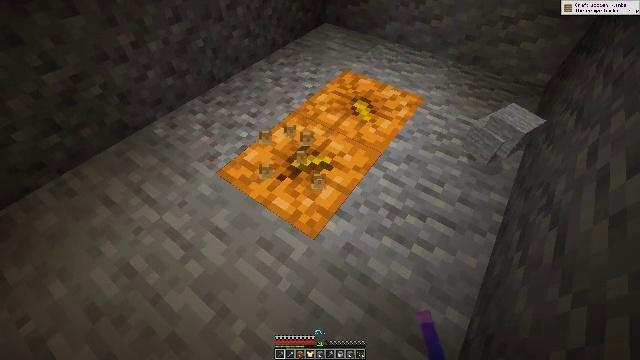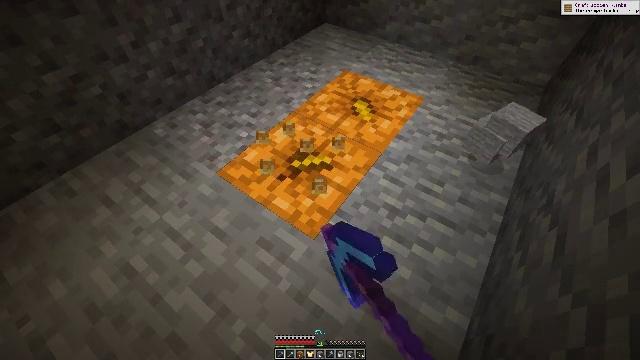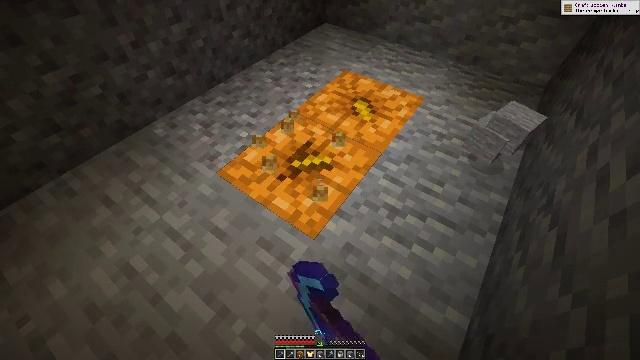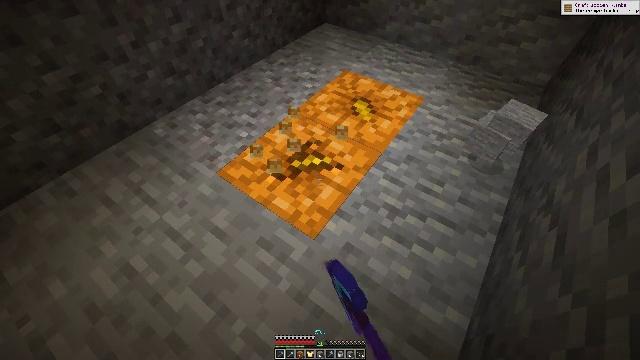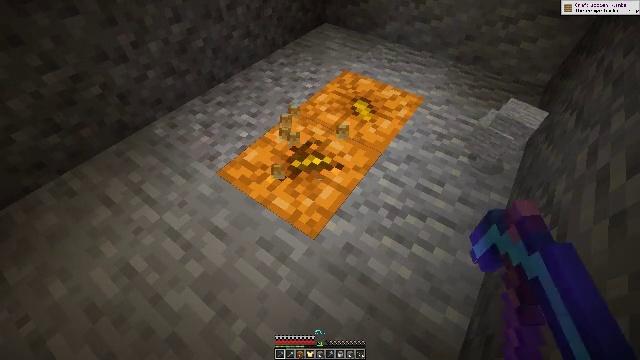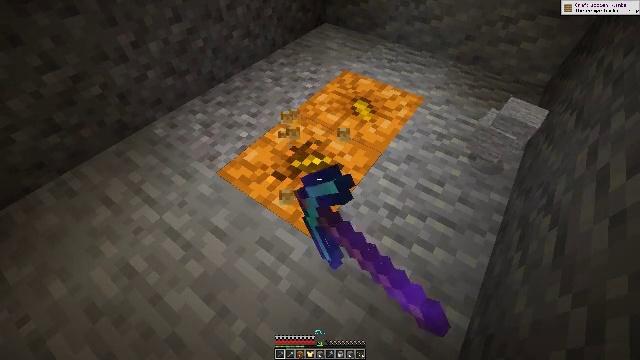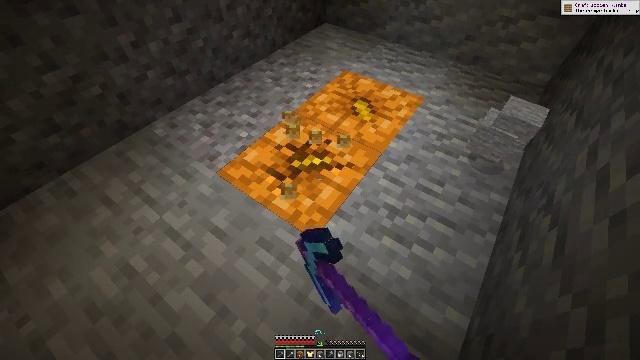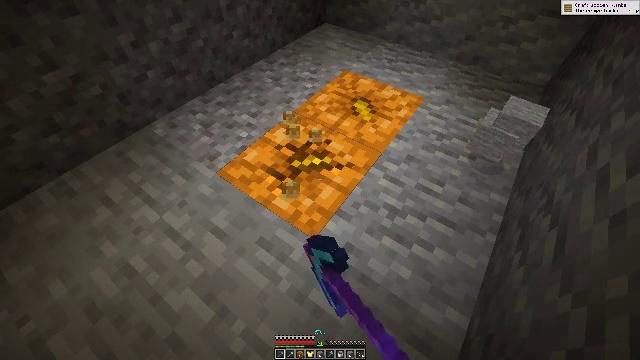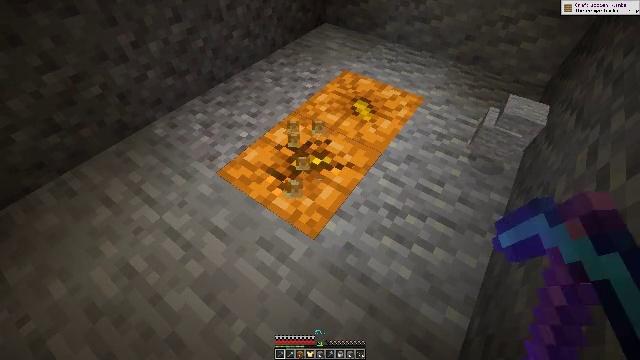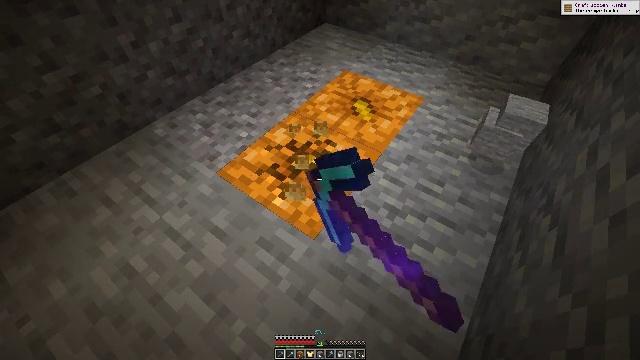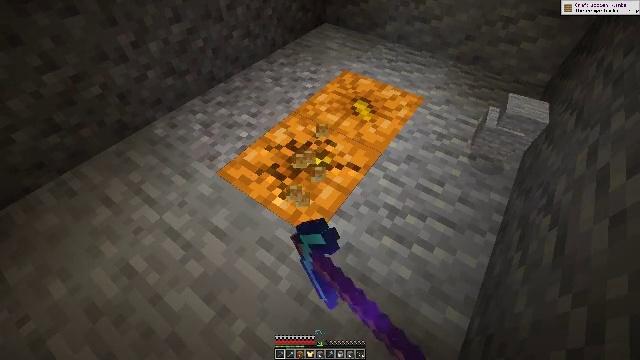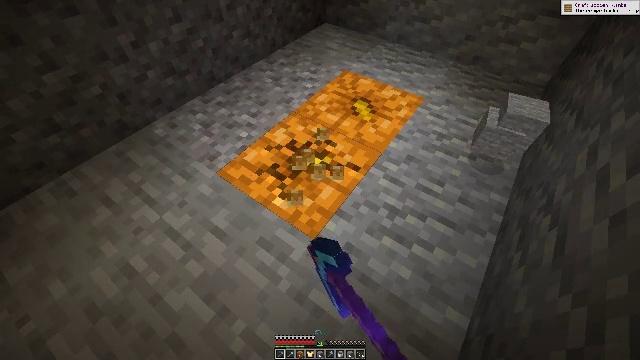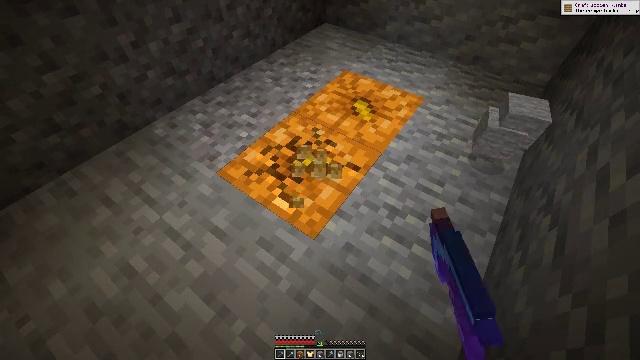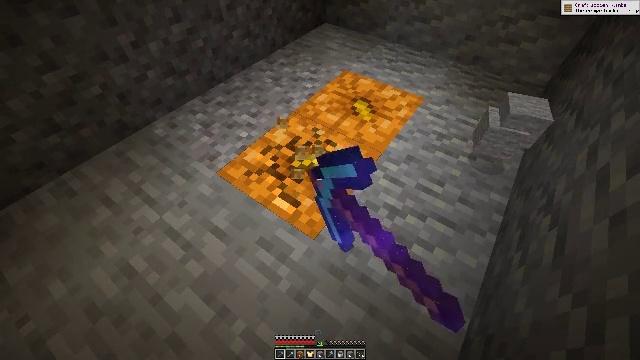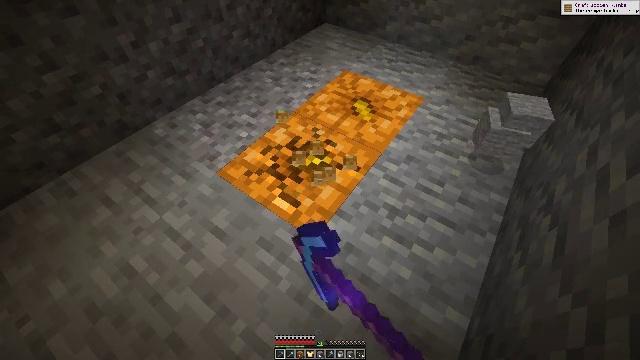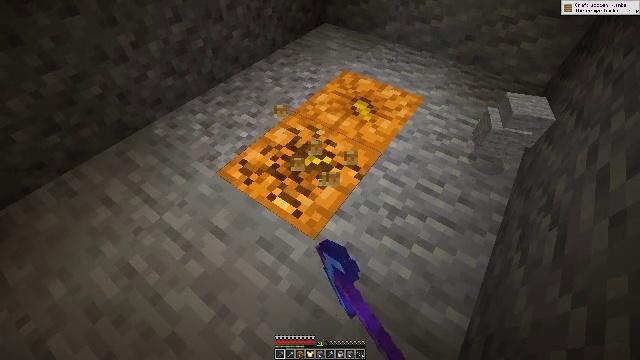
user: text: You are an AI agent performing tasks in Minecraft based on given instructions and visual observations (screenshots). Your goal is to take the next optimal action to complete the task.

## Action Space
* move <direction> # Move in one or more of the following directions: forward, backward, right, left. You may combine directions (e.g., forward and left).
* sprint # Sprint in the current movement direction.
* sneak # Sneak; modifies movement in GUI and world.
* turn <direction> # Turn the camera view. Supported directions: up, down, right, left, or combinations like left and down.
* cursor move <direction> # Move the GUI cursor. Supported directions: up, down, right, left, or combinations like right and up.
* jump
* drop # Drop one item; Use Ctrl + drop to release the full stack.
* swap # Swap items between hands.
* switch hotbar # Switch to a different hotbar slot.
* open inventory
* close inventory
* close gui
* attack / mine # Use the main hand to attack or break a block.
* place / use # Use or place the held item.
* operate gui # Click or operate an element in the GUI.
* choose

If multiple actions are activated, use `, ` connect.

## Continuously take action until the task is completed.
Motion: motion action
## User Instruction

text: Gather a jack o'lantern from the ground.
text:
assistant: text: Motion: attack / mine
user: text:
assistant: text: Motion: attack / mine
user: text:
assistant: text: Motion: attack / mine
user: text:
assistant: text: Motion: attack / mine
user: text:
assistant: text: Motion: attack / mine
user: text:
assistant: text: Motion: attack / mine
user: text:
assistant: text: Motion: attack / mine
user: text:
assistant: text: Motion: attack / mine
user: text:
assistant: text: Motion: attack / mine
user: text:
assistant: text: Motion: attack / mine
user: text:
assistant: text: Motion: attack / mine
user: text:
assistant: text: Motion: attack / mine
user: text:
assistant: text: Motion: attack / mine
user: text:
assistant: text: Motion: attack / mine
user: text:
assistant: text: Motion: attack / mine
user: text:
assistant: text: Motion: attack / mine
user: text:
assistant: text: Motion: attack / mine
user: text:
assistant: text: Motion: attack / mine
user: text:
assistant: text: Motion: attack / mine
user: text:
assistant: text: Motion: attack / mine
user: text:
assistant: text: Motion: attack / mine
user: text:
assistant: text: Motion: attack / mine
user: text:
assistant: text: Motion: attack / mine
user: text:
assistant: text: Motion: attack / mine
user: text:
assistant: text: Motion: attack / mine
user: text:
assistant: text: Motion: attack / mine